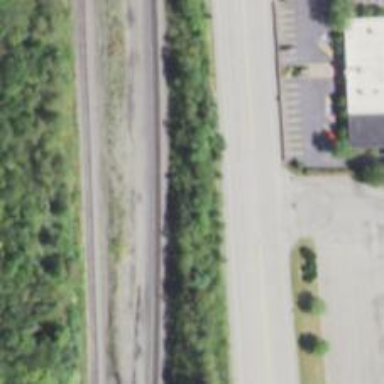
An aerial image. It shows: Abandoned railway.